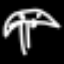
Label: mushroom